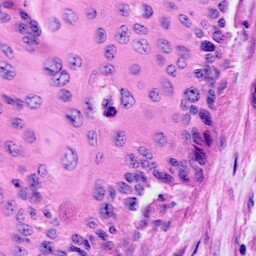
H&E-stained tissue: Cervix